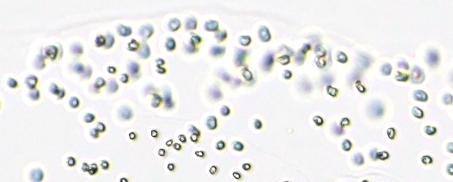
Label: Phaeocystis